Question: I have configured Jenkins to install maven automatically on slaves when building the first time. This works when I run jobs that were created off of "Maven Project" templates. I just have to specify the goals and everything works.

It is with free-style software projects that I am having trouble with. How do I tell Jenkins to pass the path of installed maven to these jobs? For now, I am adding the maven path in the build section of the jobs.
I added the maven path to ~/.bashrc, ~/.bash_profile on the slave, but that didn't help either.
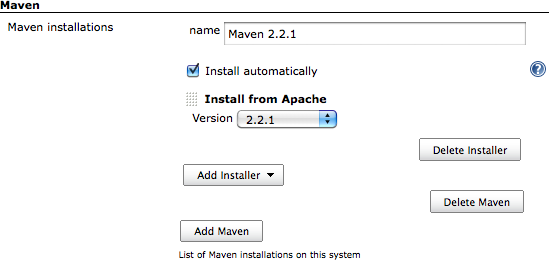
Answer: It is in the 'Build' section only that you define the Maven version. It provides you the flexibility to select different version for different projects. However, if you have only version of Maven installed, then you simply have to make sure that it is present in the PATH variable. To set the same on any of the Jenkins' slave, just go to the slave's configuration page and add it in the path. You can refer the screenshot below for reference: